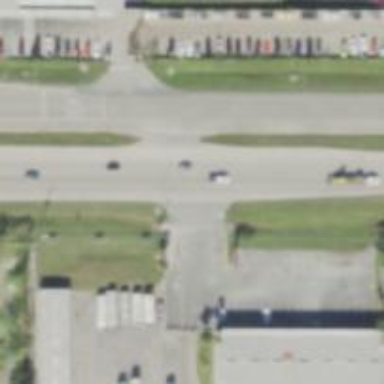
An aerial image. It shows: Primary link road with asphalt surface.